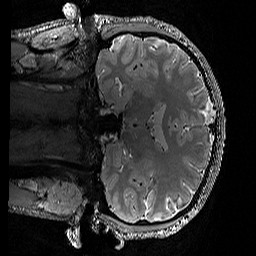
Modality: T2w
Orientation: coronal
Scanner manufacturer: siemens
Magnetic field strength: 3 T
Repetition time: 3.2 s
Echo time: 0.428 s